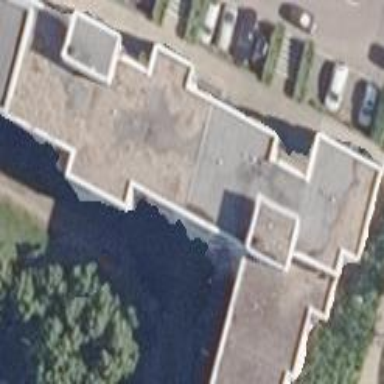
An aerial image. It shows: Flat-roofed apartment building.